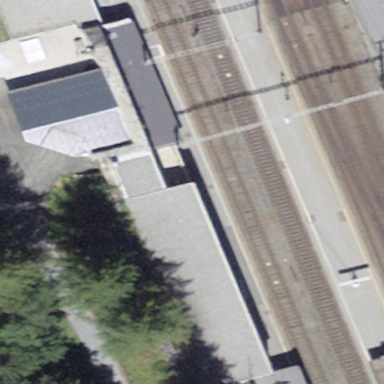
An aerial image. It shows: Train station building.